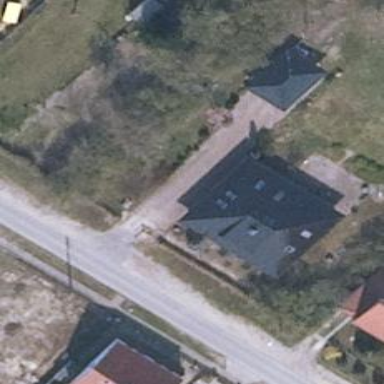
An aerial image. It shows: Building with hipped roof shape.